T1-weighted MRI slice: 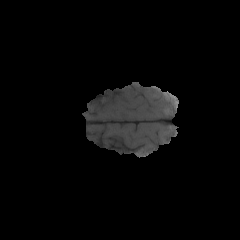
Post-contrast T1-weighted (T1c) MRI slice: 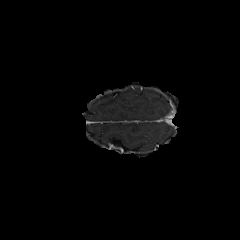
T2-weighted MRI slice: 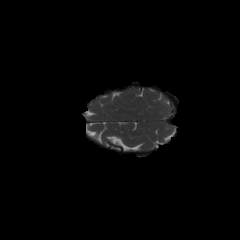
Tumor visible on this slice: no